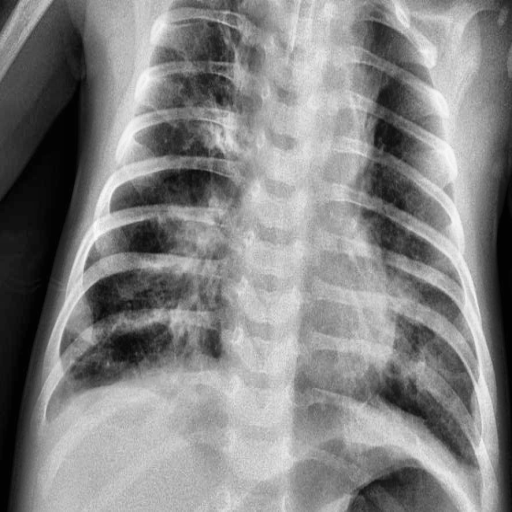
Finding: PNEUMONIA